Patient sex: F
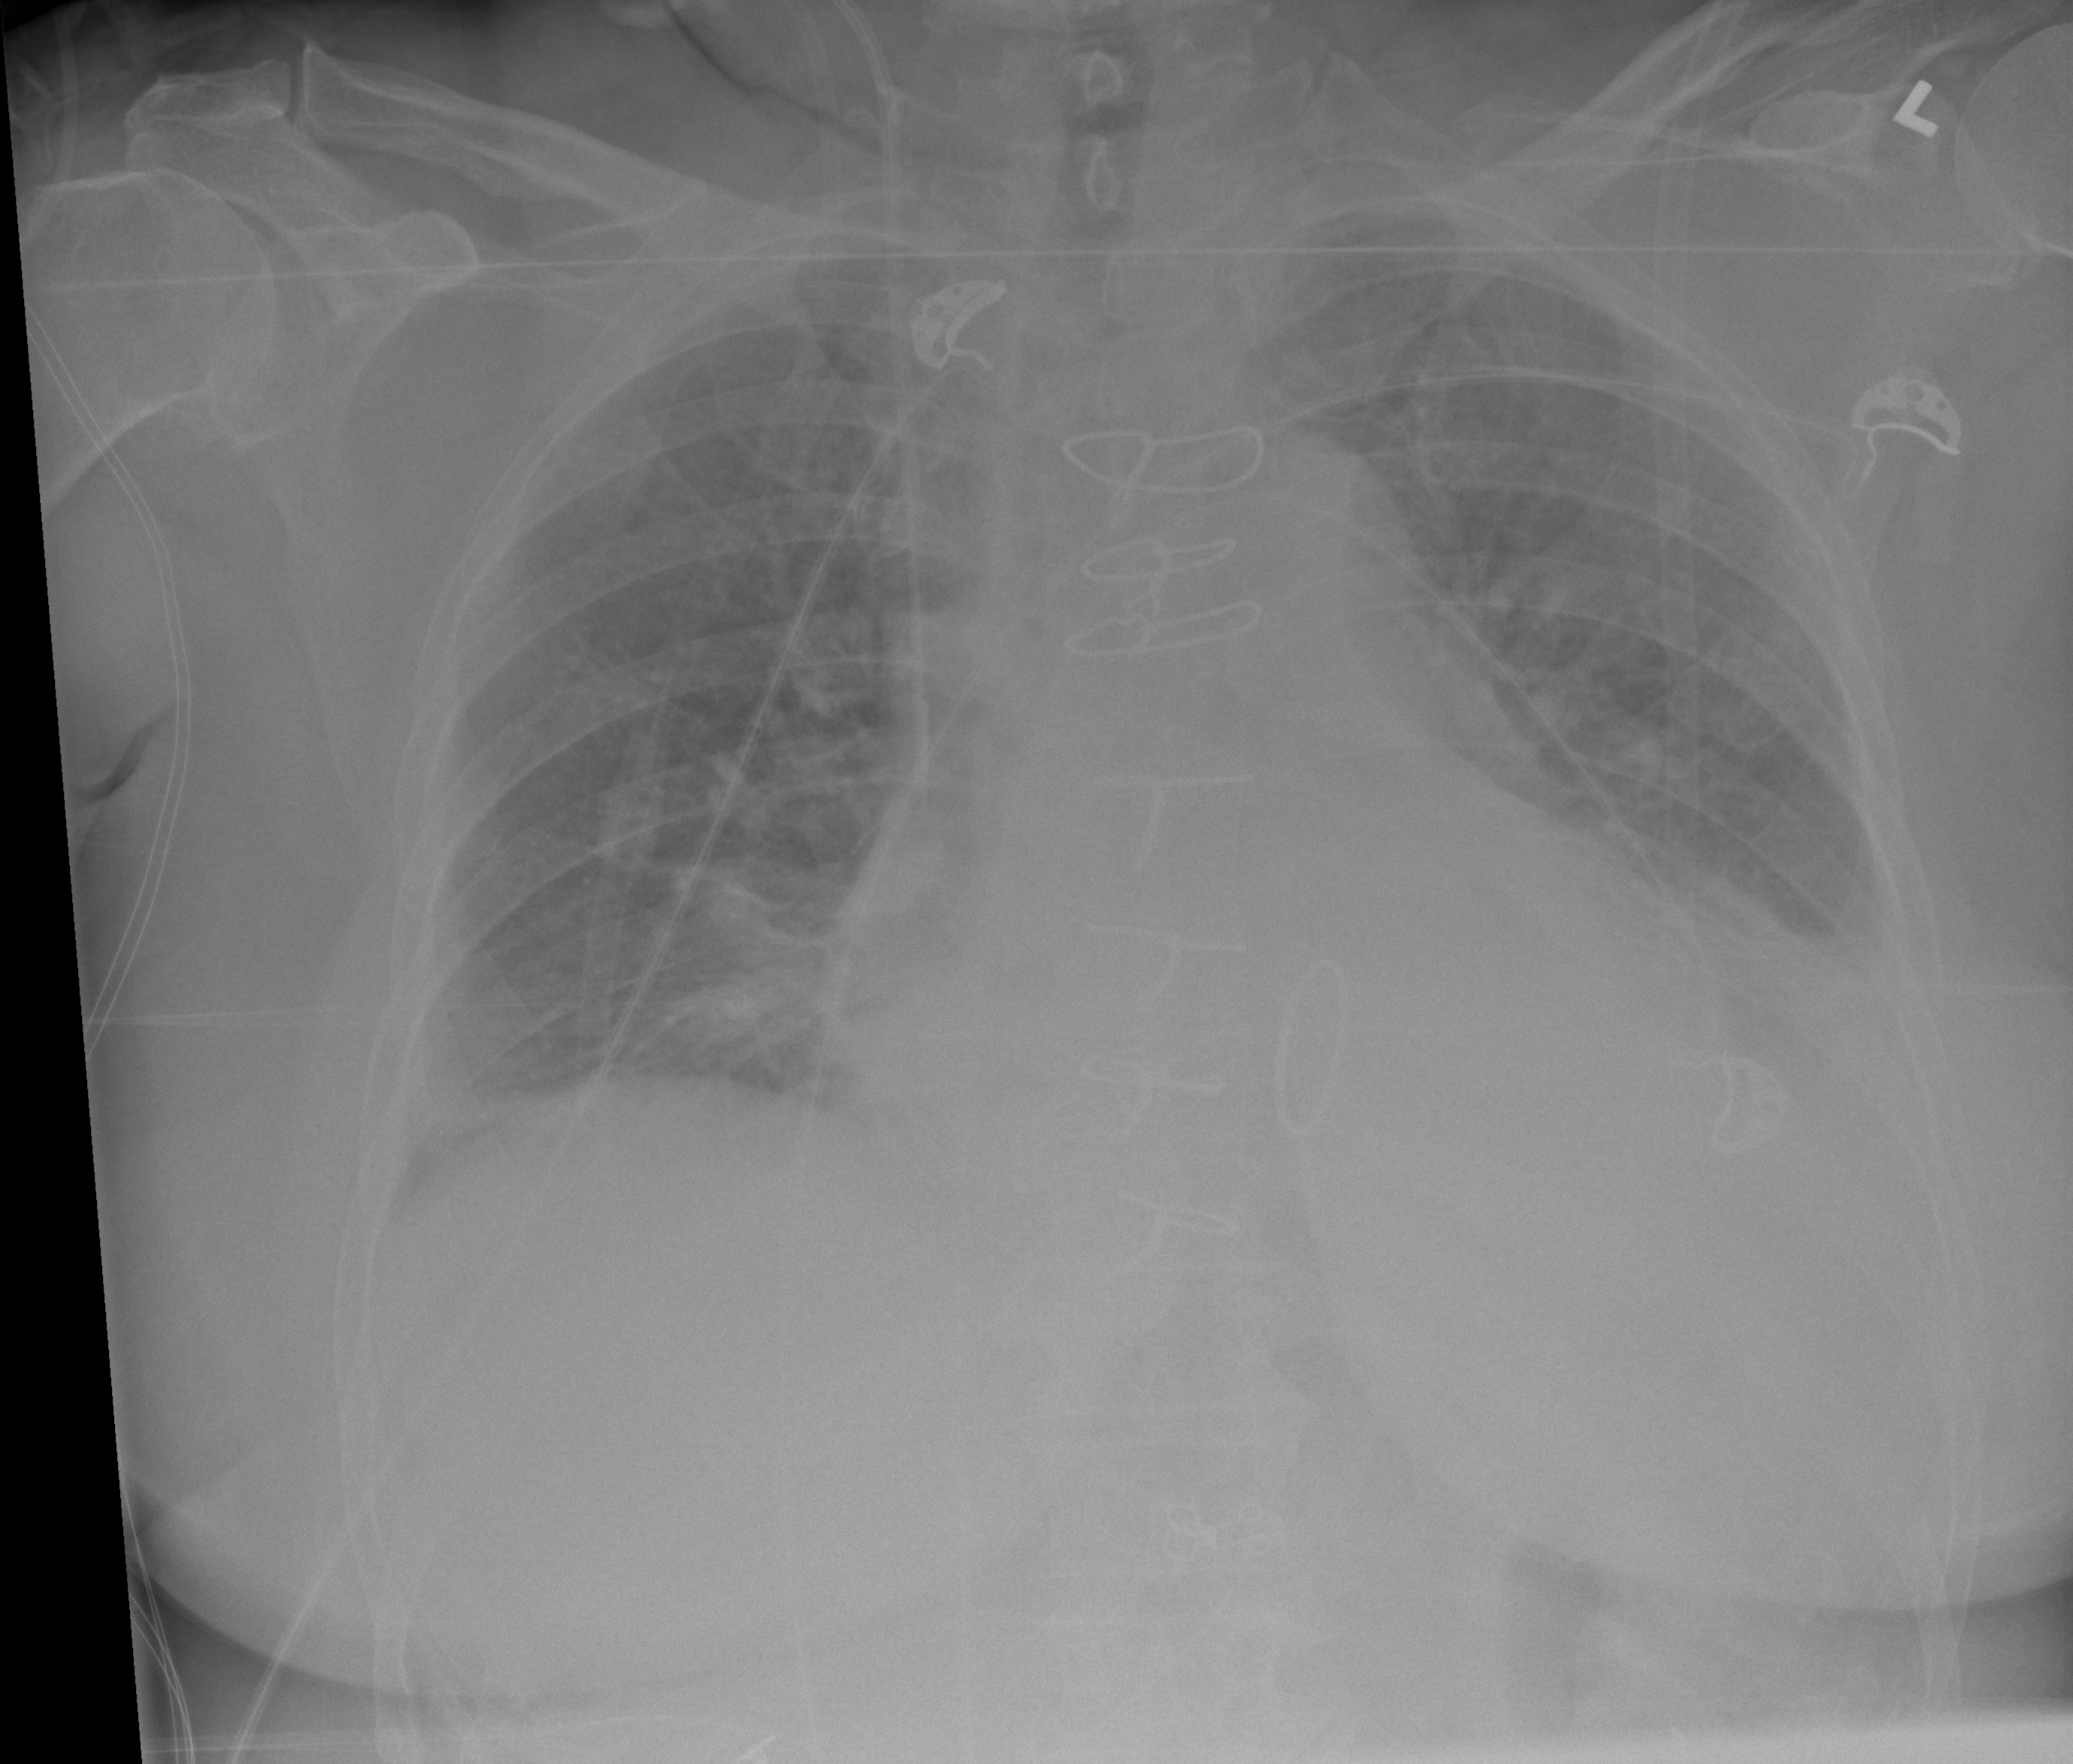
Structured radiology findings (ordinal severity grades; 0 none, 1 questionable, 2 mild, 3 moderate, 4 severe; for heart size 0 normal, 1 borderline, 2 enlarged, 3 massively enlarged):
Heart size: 2
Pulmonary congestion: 2
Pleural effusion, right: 2
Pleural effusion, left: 2
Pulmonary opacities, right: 2
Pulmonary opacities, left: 2
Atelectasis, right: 2
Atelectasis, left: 2